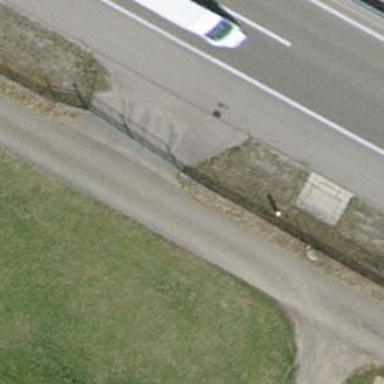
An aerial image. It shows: Gate.